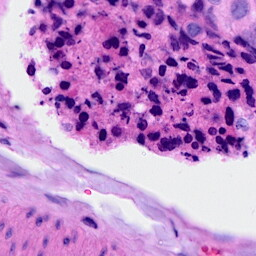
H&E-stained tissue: Breast